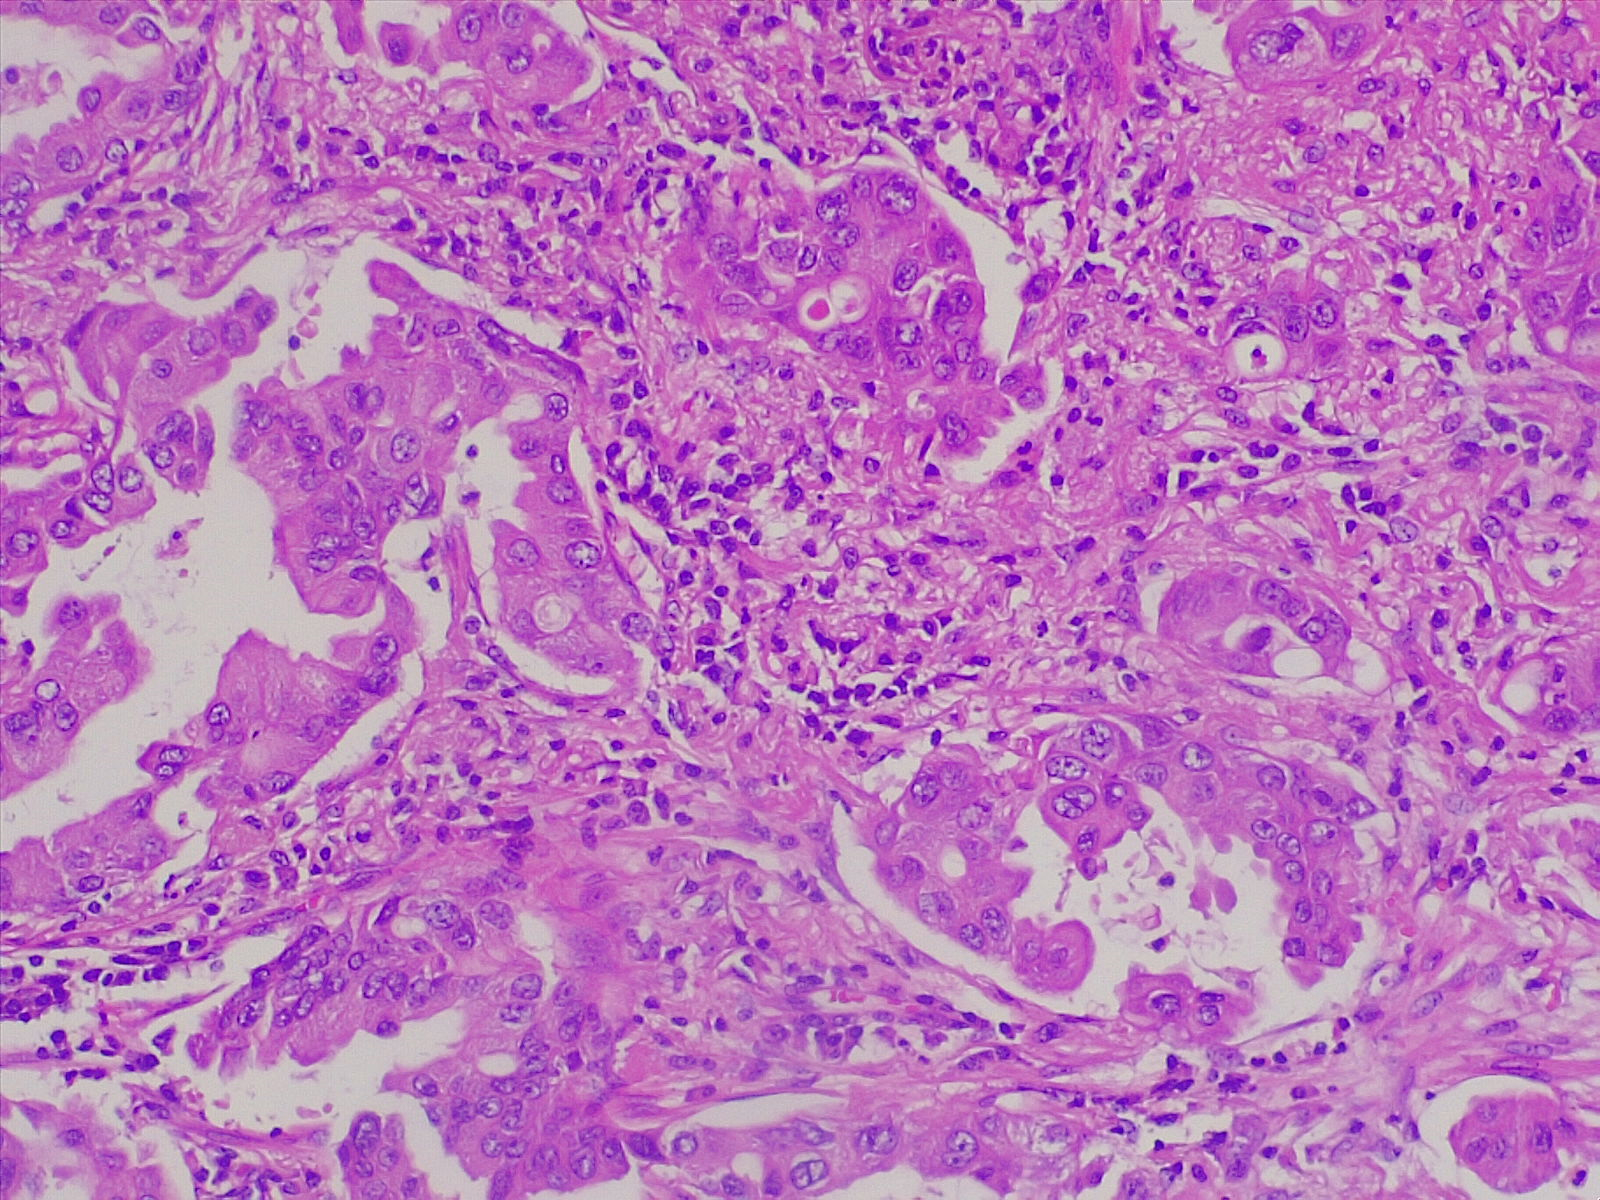
Label: lung adenocarcinoma, well differentiated